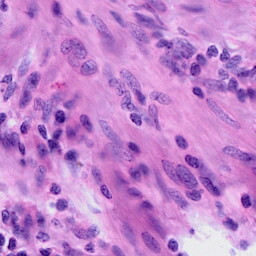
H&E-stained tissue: Cervix